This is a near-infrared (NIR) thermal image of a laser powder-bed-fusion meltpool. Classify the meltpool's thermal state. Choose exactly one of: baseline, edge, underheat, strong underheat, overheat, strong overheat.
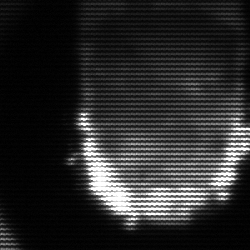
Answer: baseline